Field crop: maize
Growth stage: 2
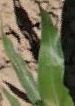
Species: maize